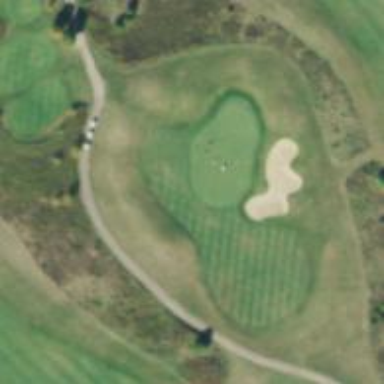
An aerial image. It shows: View of golf hole.